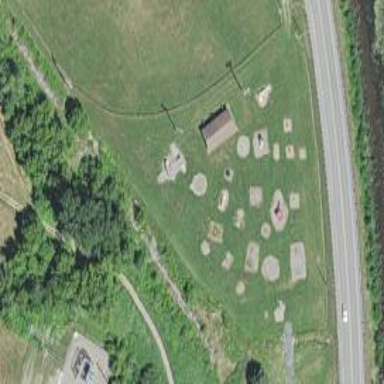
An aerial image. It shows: Exercise playground.